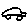
Label: car